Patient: sex F, age 61
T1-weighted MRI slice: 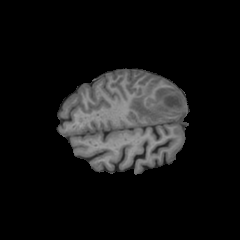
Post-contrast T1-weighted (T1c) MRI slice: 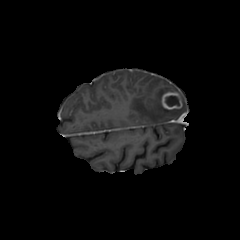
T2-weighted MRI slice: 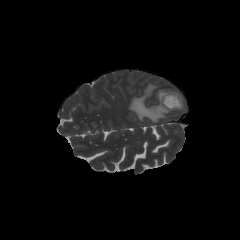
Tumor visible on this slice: yes
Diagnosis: Glioblastoma, IDH-wildtype
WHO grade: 4